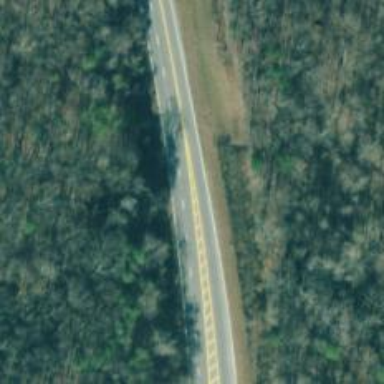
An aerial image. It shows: Asphalt road classified as primary highway.